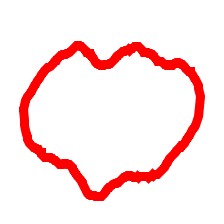
Shape: circle